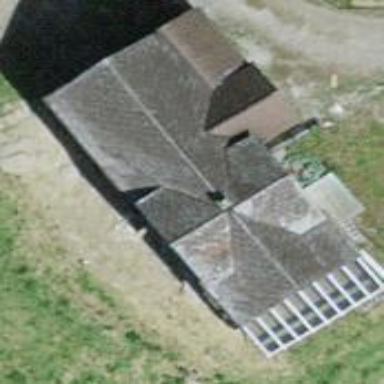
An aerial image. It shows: Detached building.